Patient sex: M
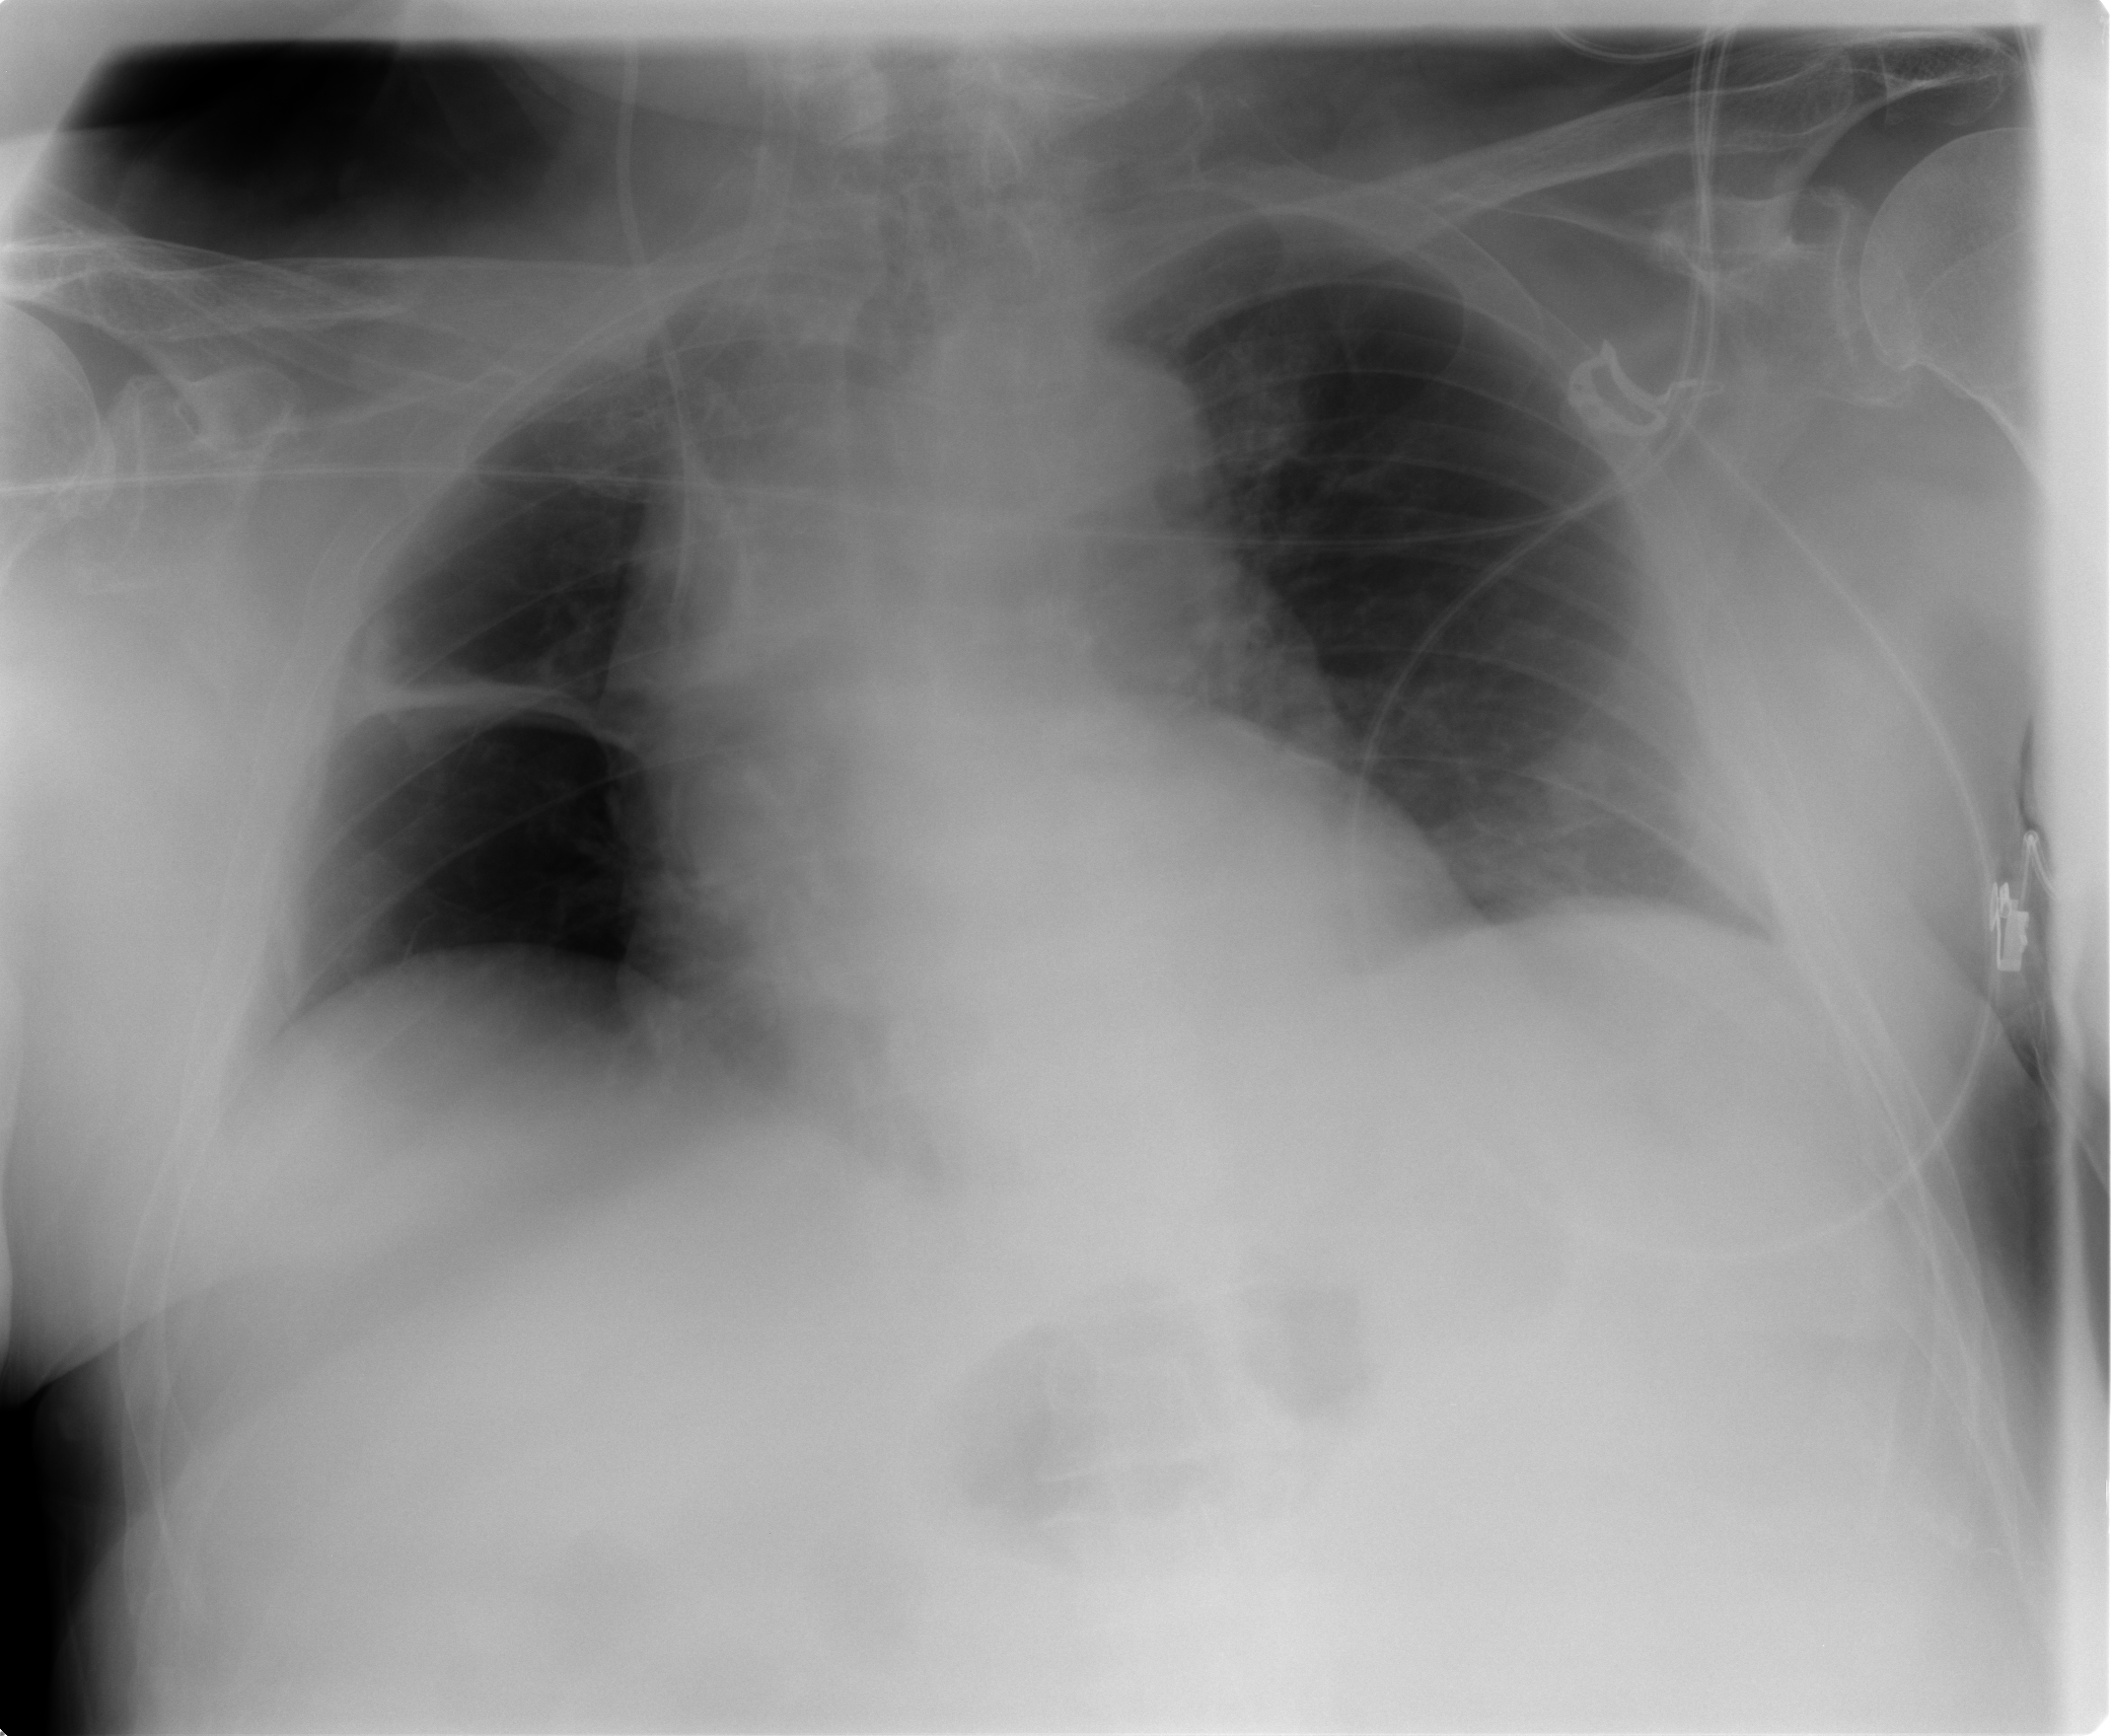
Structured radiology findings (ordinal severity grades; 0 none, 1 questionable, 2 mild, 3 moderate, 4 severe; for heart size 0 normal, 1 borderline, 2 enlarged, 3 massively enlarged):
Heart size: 2
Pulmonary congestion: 0
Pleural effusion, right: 0
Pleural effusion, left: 2
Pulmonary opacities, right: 0
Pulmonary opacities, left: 0
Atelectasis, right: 3
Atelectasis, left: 2